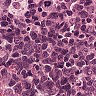
Metastatic tissue present: no